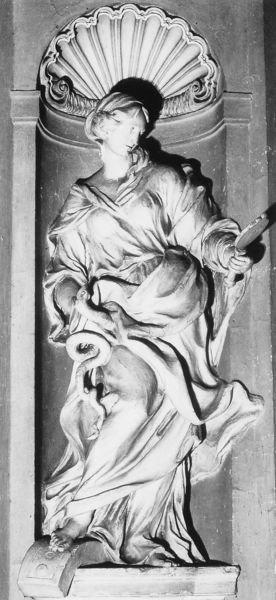
Titel: Die Umsicht
Künstler: Camillo Rusconi
Standort: Rom, S. Iganzio, Cappella Ludovisi (EU - I - Latium)
Schlagwörter: fuß, hand, schatten, frau, marmor, gürtel, falten, stehen, spiegel, figur, gewand, haare, skulptur, italien, knie, foto, nische, schlange, handspiegel, heilige, muschel, maria, nisch, releif